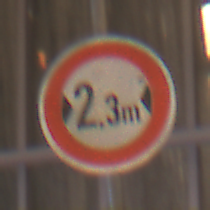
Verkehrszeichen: TatsaechlicheBreite2Komma3
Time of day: NotSpecified
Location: Indoor (Urban)
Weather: NotSpecified
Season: NotSpecified
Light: Artificial